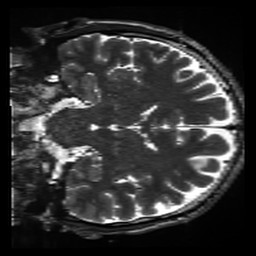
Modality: inplaneT2
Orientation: coronal
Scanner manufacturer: siemens
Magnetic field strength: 3 T
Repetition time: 11 s
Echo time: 0.059 s